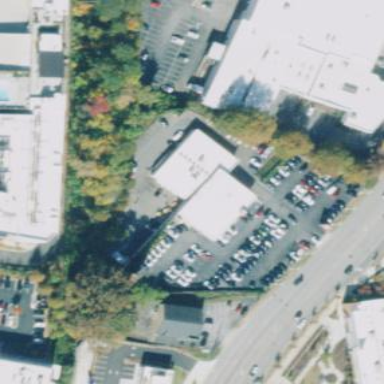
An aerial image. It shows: Car shop building.